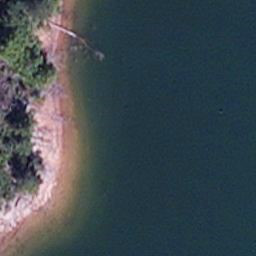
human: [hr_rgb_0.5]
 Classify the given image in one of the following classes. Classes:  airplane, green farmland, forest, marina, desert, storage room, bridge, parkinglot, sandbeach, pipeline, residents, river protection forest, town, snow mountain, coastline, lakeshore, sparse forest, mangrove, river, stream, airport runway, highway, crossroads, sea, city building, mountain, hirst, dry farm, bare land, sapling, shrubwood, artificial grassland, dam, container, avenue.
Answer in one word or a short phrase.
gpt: lakeshore